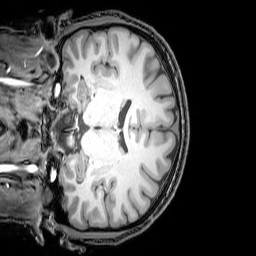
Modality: T1w
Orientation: coronal
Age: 24
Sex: male
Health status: healthy
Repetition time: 0.081 s
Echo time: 0.037 s